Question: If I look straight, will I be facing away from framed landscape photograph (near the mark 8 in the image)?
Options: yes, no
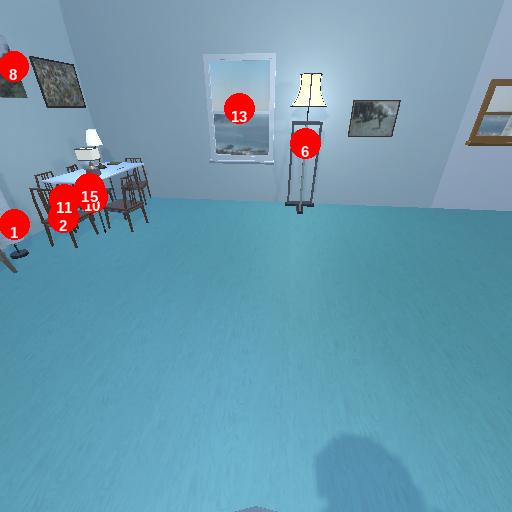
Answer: yes